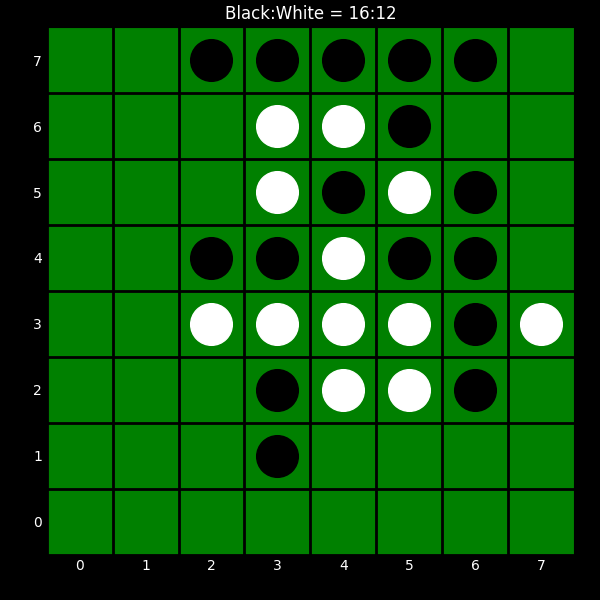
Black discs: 16
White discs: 12